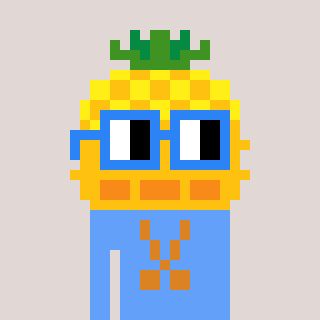
a pixel art character with square blue glasses, a pineapple-shaped head and a blue-colored body on a warm background